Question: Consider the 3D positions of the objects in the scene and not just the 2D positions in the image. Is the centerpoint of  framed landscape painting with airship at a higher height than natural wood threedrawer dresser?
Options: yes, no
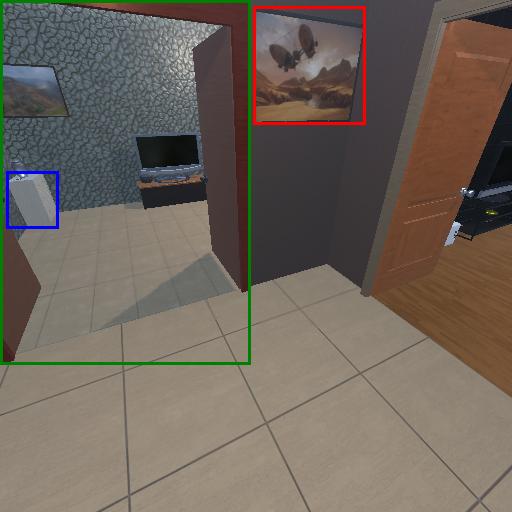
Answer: yes